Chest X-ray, PA view. Patient: 31 years old, sex F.
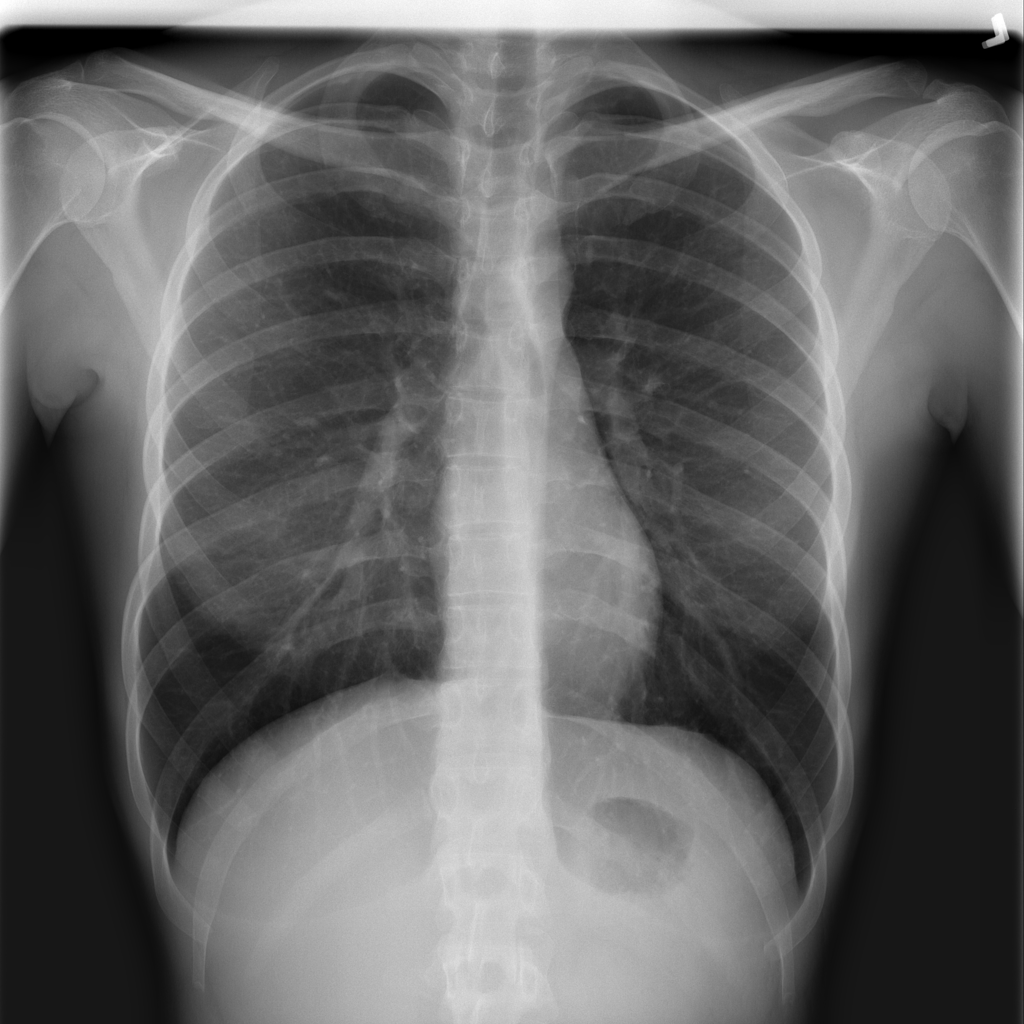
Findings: No Finding